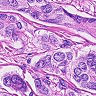
Metastatic tissue present: yes